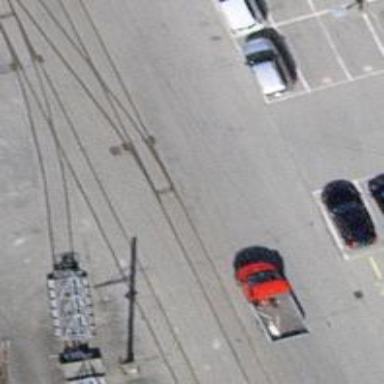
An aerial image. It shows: Concrete parking aisle as service road.